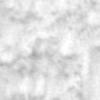
Label: no_change